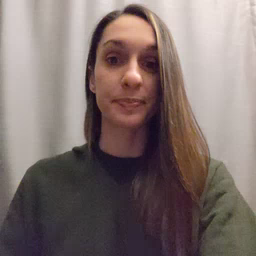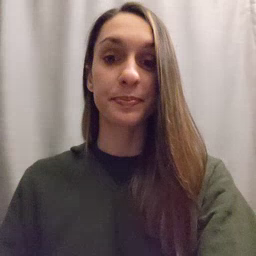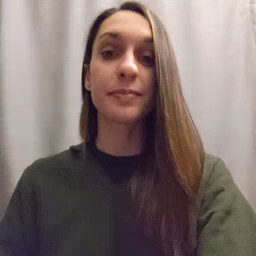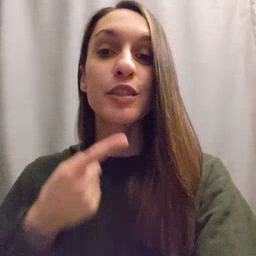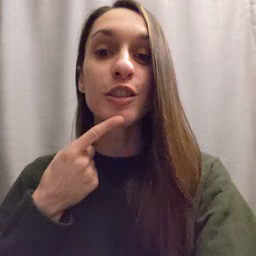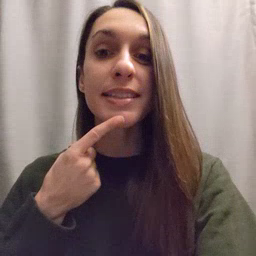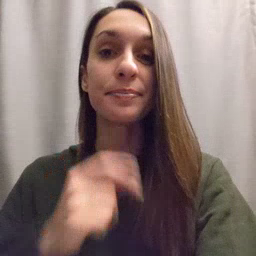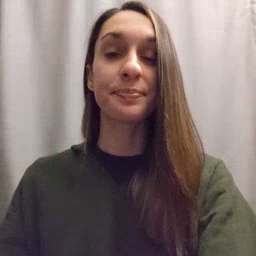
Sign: chin